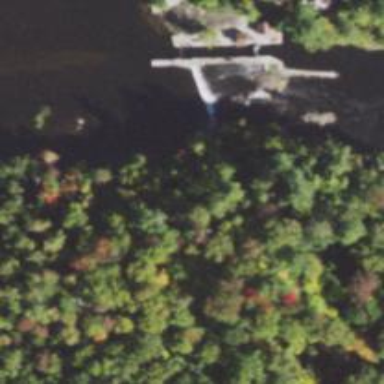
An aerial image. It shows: Weir along the waterway.